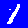
Digit: 1